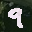
Label: 9